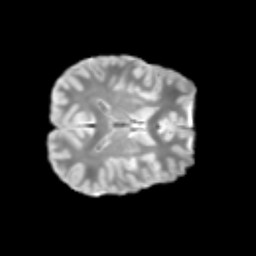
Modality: T2w
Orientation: axial
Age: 11
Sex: male
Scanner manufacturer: siemens
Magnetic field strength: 3 T
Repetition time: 3.8 s
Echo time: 0.07 s